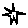
Label: star